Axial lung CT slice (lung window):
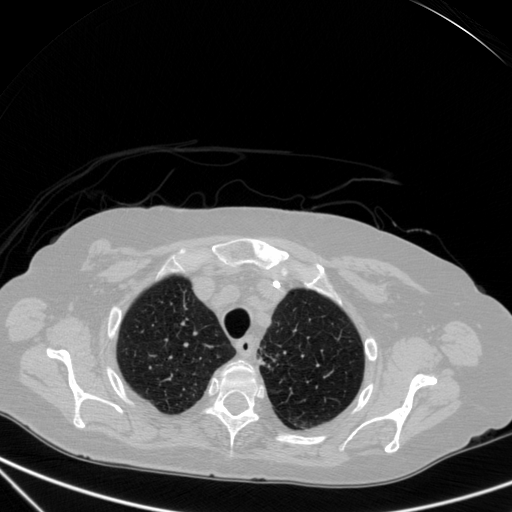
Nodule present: no